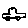
Label: car